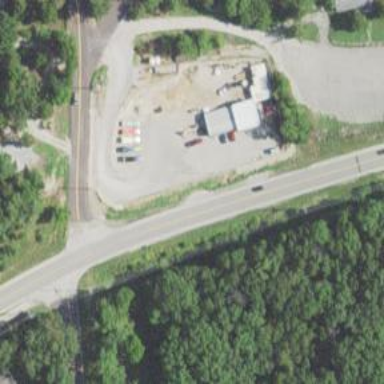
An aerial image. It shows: Asphalt road classified as trunk highway.